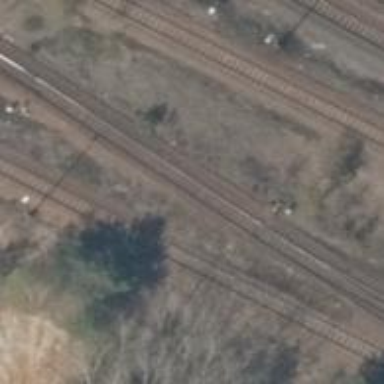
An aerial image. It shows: Railway switch.